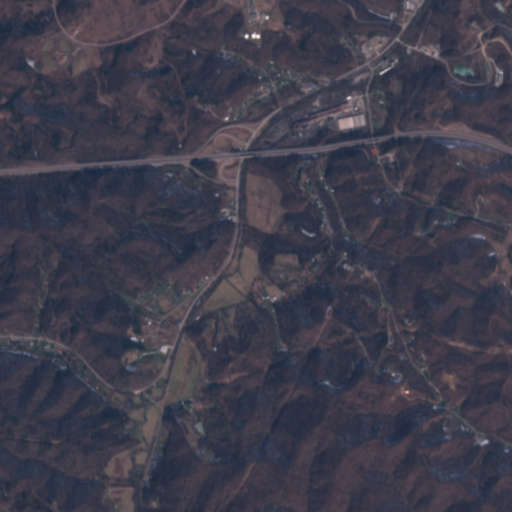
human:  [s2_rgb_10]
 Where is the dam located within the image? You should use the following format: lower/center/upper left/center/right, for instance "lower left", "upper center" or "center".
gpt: The dam is located in the lower center of the image.
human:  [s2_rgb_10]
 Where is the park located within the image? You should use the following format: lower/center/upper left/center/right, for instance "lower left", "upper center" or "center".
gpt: The park is located in the upper right of the image.
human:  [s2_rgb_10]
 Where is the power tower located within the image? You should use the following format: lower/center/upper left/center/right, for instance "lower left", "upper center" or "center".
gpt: The power tower is located in the center right of the image.
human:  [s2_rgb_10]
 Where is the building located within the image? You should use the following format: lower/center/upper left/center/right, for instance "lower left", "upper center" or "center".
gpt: The building is located in the upper right of the image.
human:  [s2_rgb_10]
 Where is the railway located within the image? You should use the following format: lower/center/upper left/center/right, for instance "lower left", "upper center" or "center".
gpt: The railway is located in the upper right of the image.
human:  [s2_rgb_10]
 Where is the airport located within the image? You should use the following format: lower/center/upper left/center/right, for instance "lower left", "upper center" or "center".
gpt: There is no airport in the image.